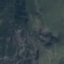
Label: HerbaceousVegetation